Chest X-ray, PA view. Patient: 39 years old, sex M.
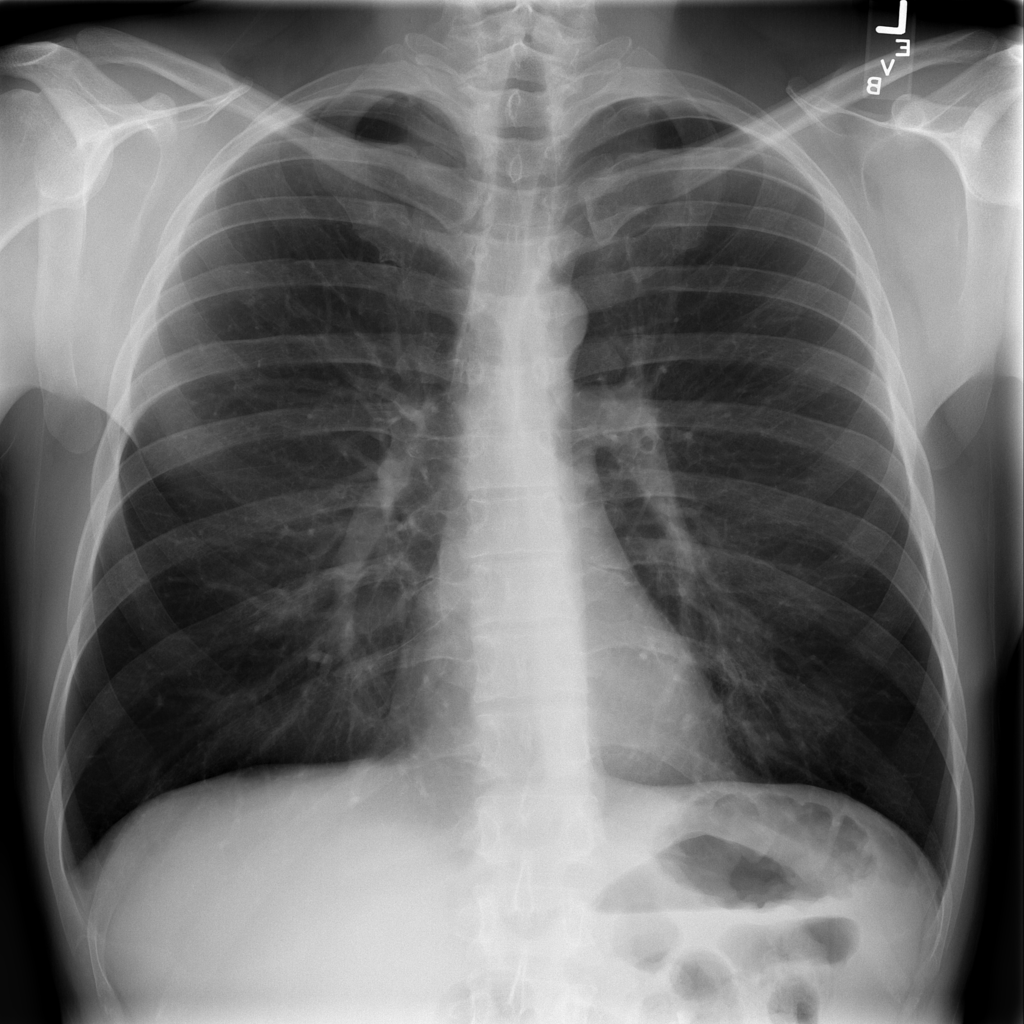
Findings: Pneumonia